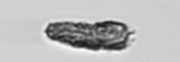
Label: Pseudochattonella_farcimen